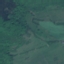
Label: Pasture